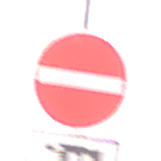
Verkehrszeichen: VerbotDerEinfahrt
Zusatzzeichen unten: MehrspurigeFahrzeugeFrei10
Umgebung: Outdoor, Nature
Tageszeit: MorningAfternoon
Wetter: Overcast
Licht: Natural
Jahreszeit: NotSpecified
Kontrast: LowContrast